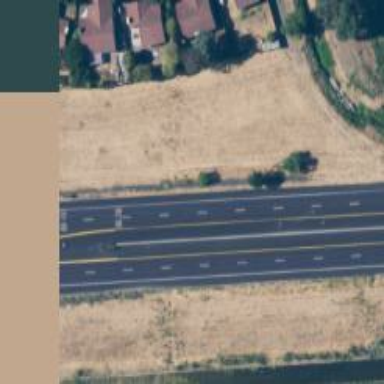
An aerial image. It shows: Trunk highway with expressway features.